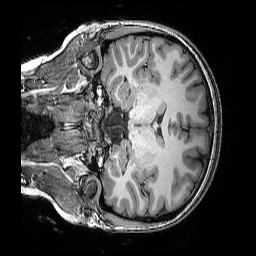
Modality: T1w
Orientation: coronal
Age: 25
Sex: female
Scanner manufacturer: siemens
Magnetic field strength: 3 T
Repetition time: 2.25 s
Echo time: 0.00418 s